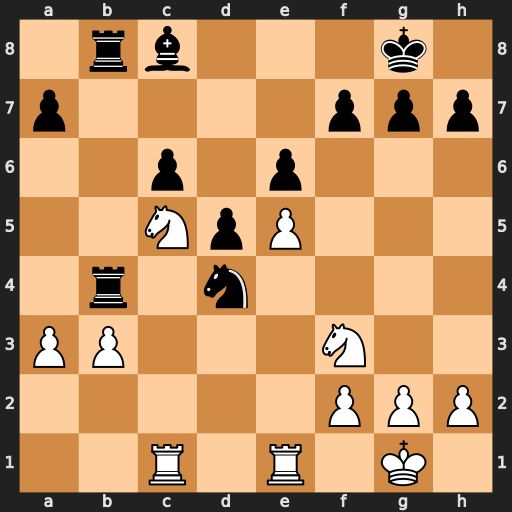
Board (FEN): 1rb3k1/p4ppp/2p1p3/2NpP3/1r1n4/PP3N2/5PPP/2R1R1K1
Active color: w
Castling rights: -
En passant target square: -
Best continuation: axb4 Nxf3+ gxf3